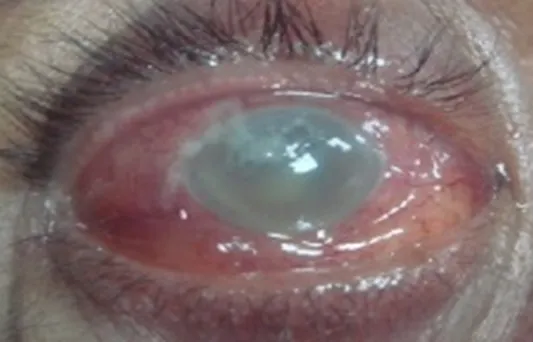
Right eye of the patient with endogenous endophthalmitis following pars plana vitrectomy showing intense conjunctival hyperemia, chemosis, corneal edema.
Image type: medical_photograph (other_medical_photograph)